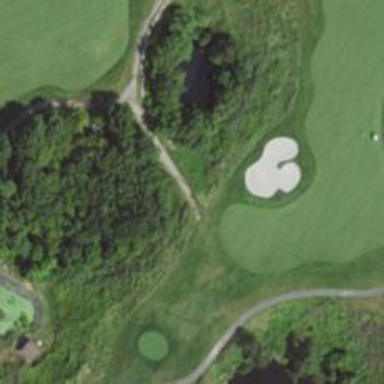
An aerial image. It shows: Path designated for golf carts.